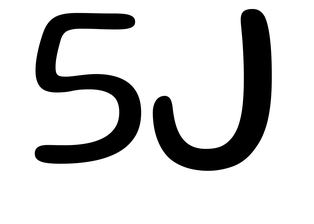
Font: Gluten_Light